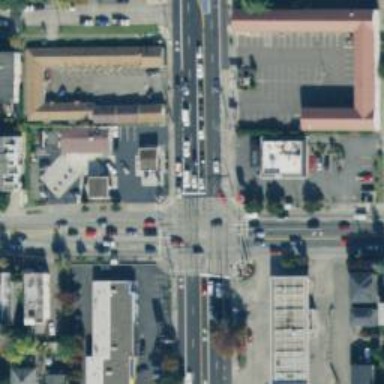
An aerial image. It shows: Intersection of secondary road with separate sidewalks on asphalt surface.